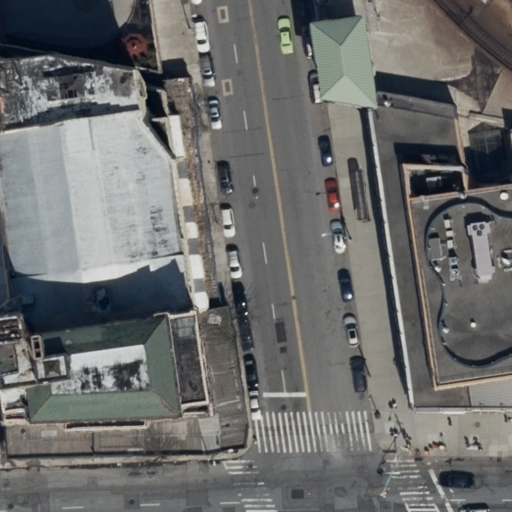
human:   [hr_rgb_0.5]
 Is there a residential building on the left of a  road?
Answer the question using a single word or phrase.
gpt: yes

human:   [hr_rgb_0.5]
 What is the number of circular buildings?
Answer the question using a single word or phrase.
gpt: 0

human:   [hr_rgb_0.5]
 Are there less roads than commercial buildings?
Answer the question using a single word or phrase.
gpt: no

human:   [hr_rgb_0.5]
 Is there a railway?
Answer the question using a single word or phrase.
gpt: no

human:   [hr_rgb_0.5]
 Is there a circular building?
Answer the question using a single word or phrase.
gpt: no

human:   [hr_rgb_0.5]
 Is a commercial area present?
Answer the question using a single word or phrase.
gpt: no

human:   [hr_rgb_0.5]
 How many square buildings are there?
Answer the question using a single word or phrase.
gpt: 0

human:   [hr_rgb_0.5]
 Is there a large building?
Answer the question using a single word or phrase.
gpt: yes

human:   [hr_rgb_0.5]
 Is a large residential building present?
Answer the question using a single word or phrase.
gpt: yes

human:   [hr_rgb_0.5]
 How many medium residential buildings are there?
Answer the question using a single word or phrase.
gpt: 0

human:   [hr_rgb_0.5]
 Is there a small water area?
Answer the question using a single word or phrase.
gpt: no

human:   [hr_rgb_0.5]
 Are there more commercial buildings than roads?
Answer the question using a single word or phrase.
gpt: no

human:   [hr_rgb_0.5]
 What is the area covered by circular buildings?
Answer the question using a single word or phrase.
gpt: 0m2

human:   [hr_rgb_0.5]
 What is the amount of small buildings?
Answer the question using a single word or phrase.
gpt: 1

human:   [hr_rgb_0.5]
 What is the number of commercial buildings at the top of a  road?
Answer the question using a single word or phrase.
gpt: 0

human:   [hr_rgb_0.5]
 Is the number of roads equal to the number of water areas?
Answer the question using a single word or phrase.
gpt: no

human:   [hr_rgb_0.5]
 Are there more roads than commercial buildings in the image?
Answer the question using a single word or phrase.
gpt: yes

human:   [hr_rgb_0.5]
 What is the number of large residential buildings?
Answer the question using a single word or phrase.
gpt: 2

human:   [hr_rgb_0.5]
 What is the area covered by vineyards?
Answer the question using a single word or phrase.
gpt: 0m2

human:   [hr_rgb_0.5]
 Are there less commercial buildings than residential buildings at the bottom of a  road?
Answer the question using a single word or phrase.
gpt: yes

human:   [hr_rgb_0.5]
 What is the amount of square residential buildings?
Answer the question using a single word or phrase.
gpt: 0

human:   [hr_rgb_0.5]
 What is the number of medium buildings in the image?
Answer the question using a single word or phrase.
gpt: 0

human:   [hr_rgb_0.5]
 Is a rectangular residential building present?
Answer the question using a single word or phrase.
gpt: yes

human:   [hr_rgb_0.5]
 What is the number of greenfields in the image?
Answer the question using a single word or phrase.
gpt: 0

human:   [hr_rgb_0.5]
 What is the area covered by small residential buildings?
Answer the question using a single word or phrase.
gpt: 0m2

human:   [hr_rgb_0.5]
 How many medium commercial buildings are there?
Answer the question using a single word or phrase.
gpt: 0

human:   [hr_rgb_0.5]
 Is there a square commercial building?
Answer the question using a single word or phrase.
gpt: no

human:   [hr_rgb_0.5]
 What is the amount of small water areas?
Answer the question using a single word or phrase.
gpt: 0

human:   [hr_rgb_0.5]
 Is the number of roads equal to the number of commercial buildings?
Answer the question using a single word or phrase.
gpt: no

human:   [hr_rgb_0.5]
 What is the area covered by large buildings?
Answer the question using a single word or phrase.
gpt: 4078m2

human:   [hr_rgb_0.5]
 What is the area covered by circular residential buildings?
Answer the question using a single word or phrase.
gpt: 0m2

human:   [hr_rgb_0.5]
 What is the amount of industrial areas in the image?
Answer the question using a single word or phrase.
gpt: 0

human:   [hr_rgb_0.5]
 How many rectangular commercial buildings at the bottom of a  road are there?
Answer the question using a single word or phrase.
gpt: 0

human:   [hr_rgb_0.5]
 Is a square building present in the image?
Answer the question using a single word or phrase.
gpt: no

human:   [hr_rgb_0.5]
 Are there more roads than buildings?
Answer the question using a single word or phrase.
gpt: no

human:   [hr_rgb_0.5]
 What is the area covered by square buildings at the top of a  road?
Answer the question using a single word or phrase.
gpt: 0m2